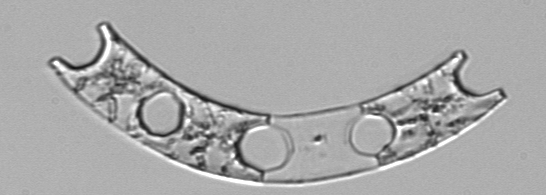
Label: Eucampia